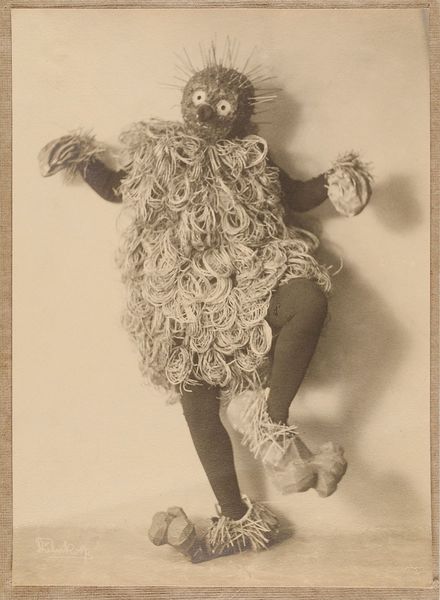
Titel: Tanzmaske 'Bibo' von Lavinia Schulz
Künstler: Minya Diez-Dührkoop
Standort: Hamburg
Institution: Museum für Kunst und Gewerbe Hamburg
Schlagwörter: vogel, silber, tanzen, foto, fotografie, photographie, maske, photo, karton, lichtbild, silbergelatine, theaterfotografie, brom, vögel, silbergelatinepapier, bromsilbergelatinepapier, entwicklungspapier, gelatinepapier, schwarzweißpositivverfahren, silbersalzverfahren, schwarzweißfotografie, theaterphotographie, maskentanz, bühnenkunst